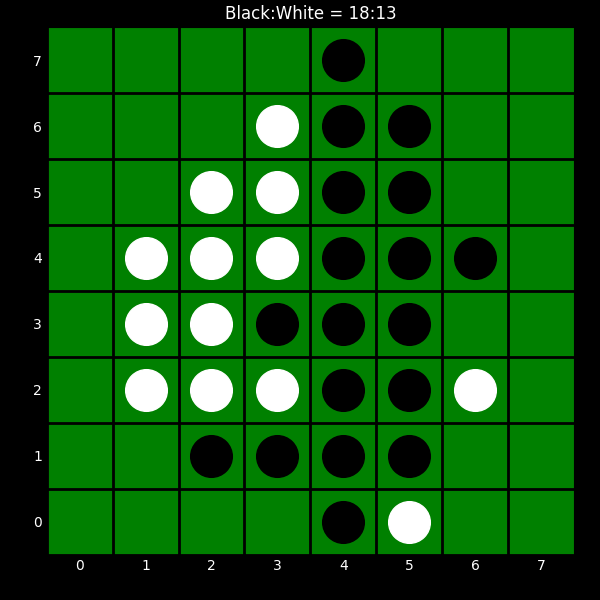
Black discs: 18
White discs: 13